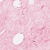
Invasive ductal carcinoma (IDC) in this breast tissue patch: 0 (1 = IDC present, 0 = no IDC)